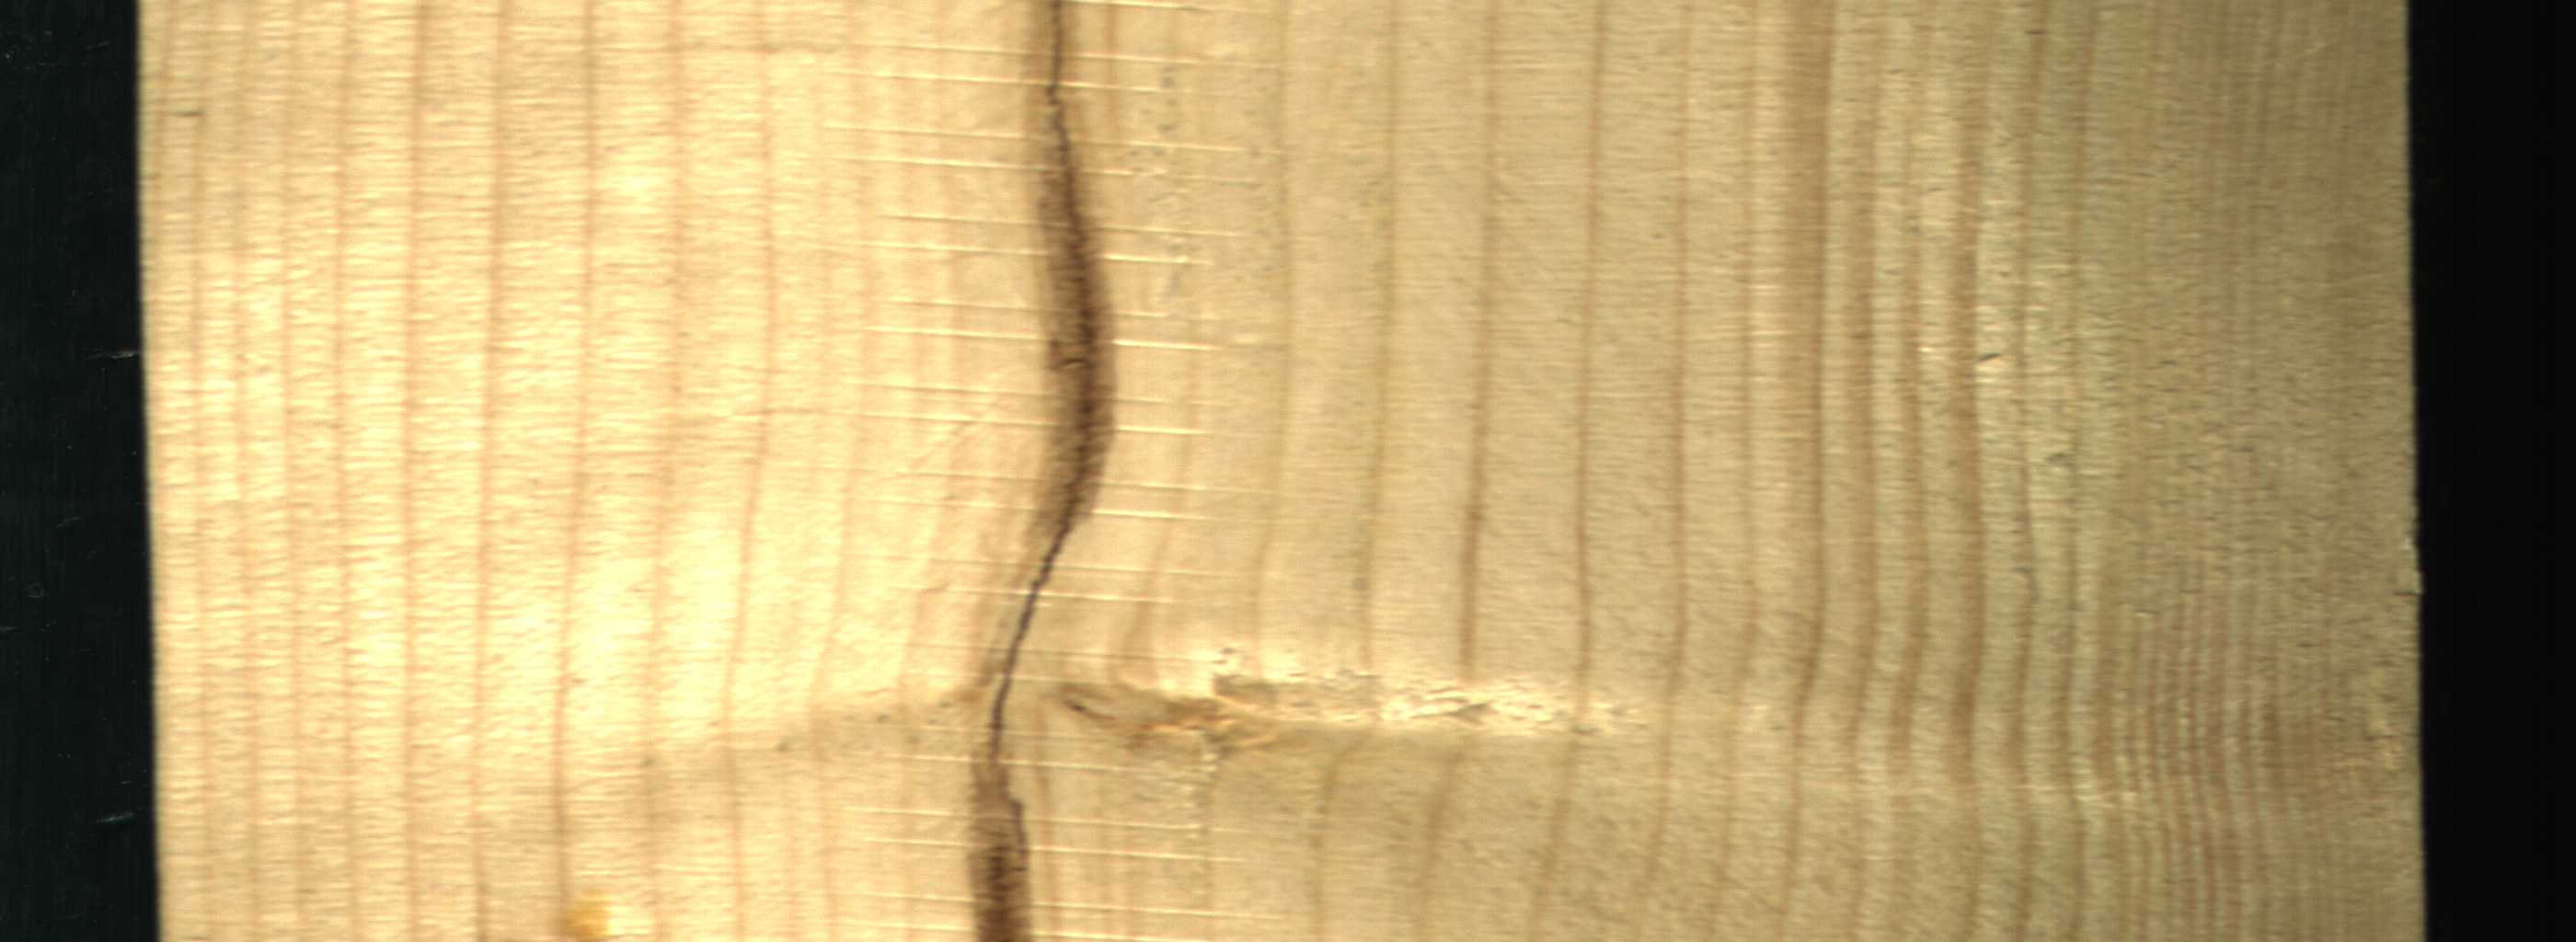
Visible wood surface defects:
Marrow